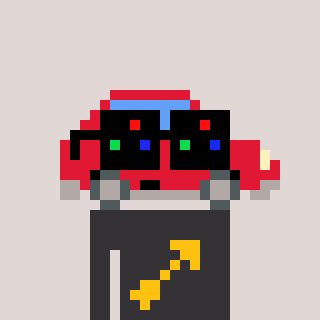
a pixel art character with square black sunglasses, a car-shaped head and a grayscale-colored body on a warm background